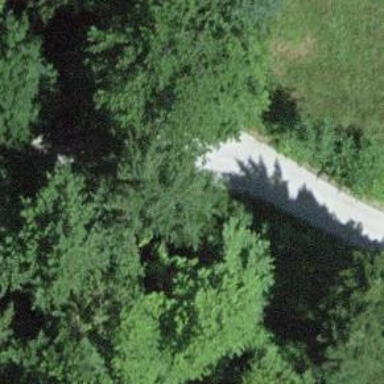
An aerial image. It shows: Track road on bridge with grade 1 tracktype.